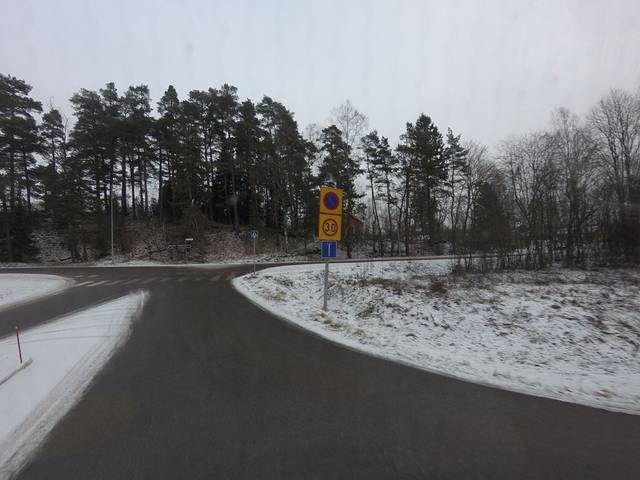
Region: Finland
Coordinates: 60.199, 24.657